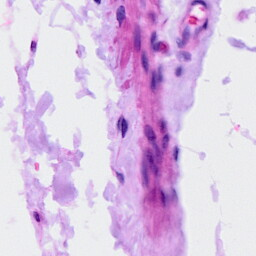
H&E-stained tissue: Ovarian